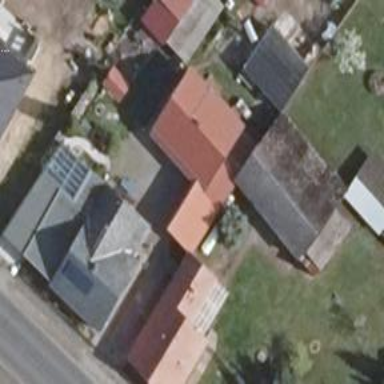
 where the roof is oriented along the structure."